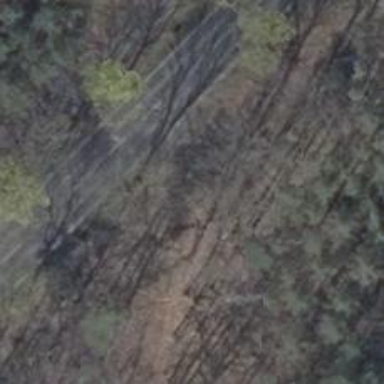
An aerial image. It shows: Dirt track road with grade 4 tracktype.